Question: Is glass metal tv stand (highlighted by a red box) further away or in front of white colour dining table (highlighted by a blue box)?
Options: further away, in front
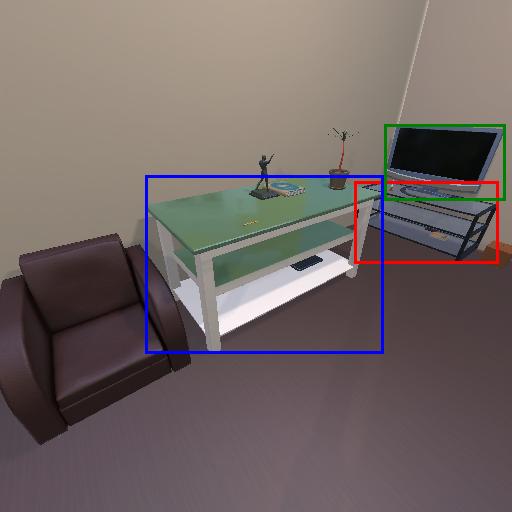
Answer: further away